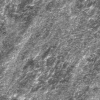
Atmospheric dust classification: not_dusty